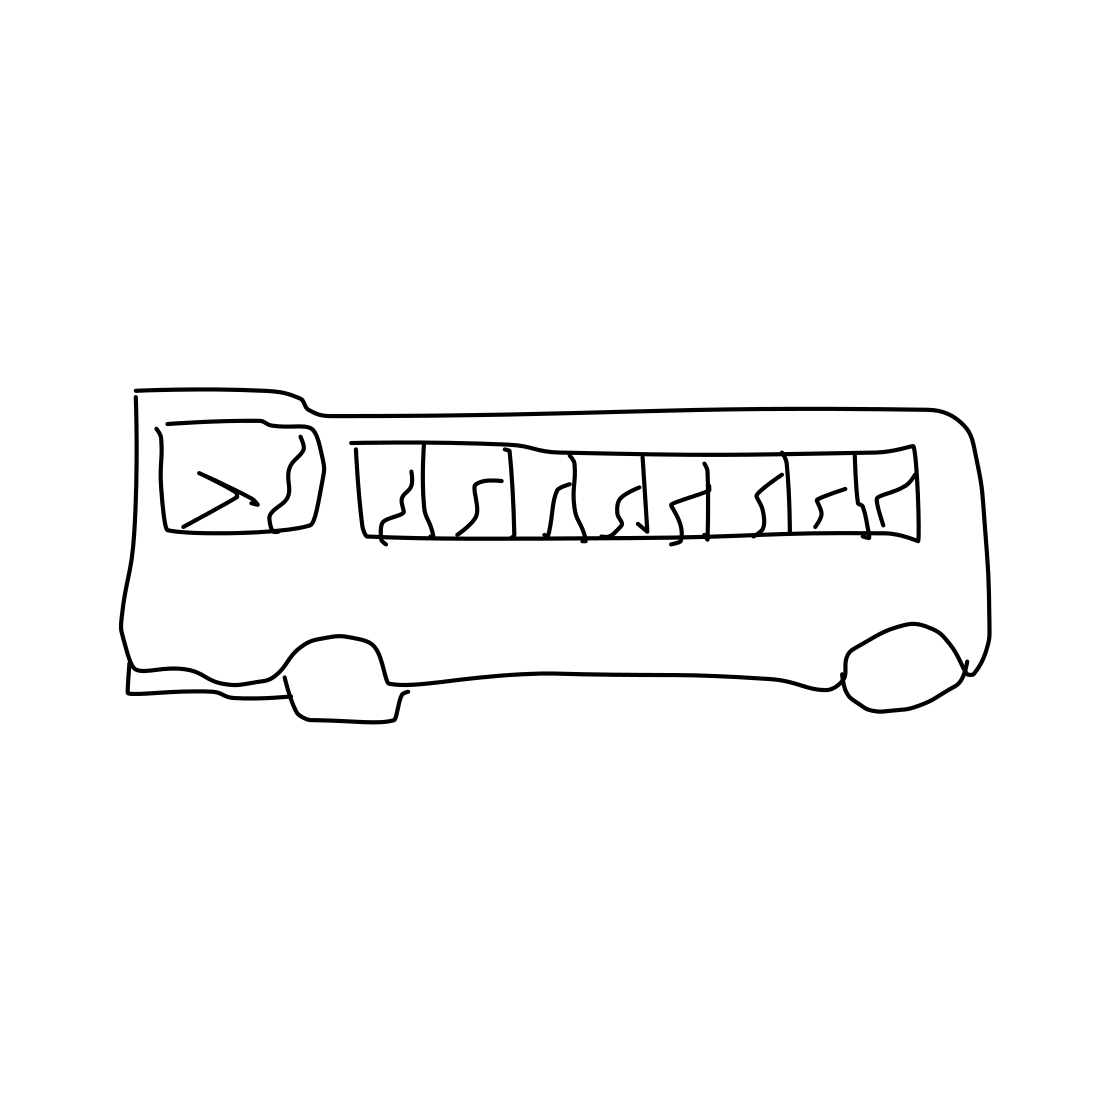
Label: bus